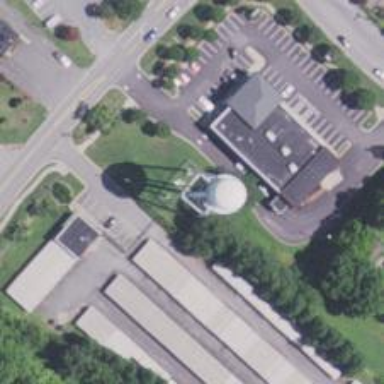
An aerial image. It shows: Water tower that is man-made.